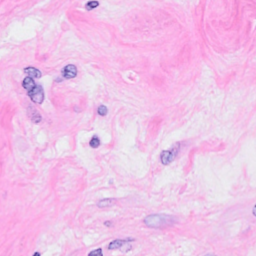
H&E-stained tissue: Breast